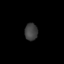
Tissue: lung
Cell type: Epithelial cells
Senescence score: 0.243
Nuclear area (px): 220
Mean DAPI intensity: 62.668